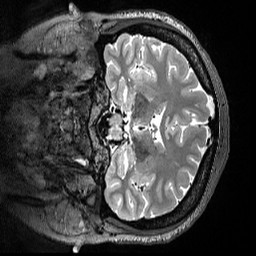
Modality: T2w
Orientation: coronal
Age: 35
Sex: female
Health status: ill
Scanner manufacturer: siemens
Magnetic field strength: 3 T
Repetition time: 3.2 s
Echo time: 0.563 s